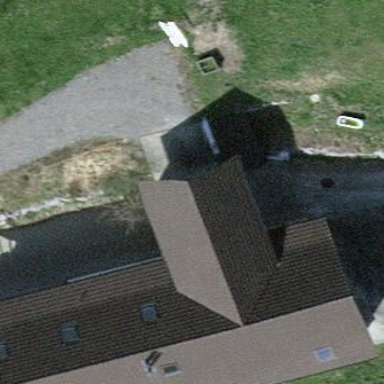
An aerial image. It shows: View of roof of building.